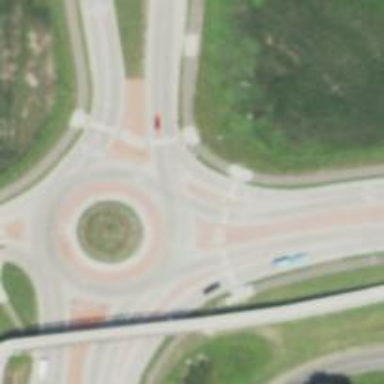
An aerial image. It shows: Marked asphalt cycleway with crossing island.